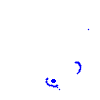
Particle: kaon